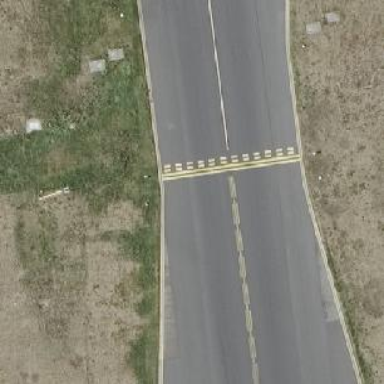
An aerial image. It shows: Asphalt road designated for service vehicles.